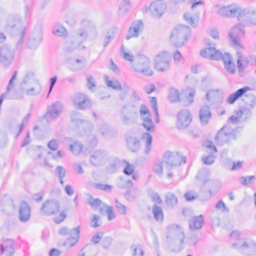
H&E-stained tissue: Breast